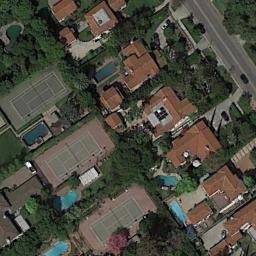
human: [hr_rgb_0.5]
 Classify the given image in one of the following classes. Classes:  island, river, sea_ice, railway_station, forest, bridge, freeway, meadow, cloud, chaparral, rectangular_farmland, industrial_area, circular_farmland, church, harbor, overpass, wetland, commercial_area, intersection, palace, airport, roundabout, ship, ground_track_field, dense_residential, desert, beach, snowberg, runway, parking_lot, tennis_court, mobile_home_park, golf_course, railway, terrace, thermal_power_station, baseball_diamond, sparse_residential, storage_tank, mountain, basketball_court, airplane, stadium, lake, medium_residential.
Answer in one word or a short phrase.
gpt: tennis_court